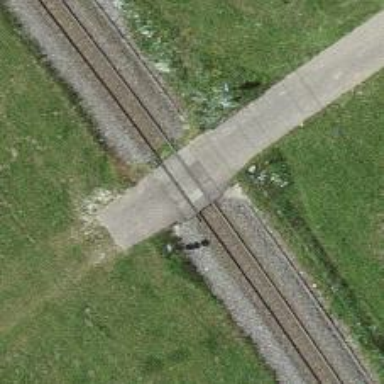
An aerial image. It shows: Railway level crossing.